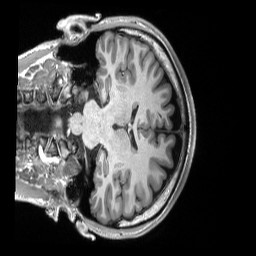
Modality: T1w
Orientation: coronal
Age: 21
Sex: male
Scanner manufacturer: siemens
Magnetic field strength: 3 T
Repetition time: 2.3 s
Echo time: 0.00298 s